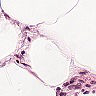
Metastatic tissue present: no